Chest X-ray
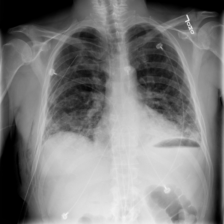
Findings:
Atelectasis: negative
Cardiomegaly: negative
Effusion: negative
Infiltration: negative
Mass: negative
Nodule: negative
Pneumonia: negative
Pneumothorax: negative
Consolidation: negative
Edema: negative
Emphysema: positive
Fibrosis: negative
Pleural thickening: negative
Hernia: negative